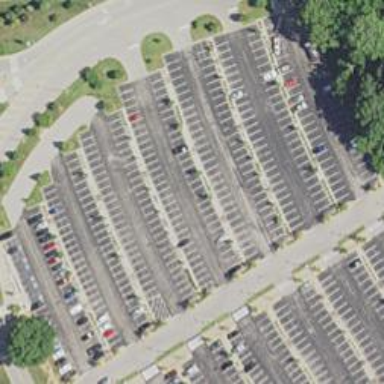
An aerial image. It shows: Parking area with surface.